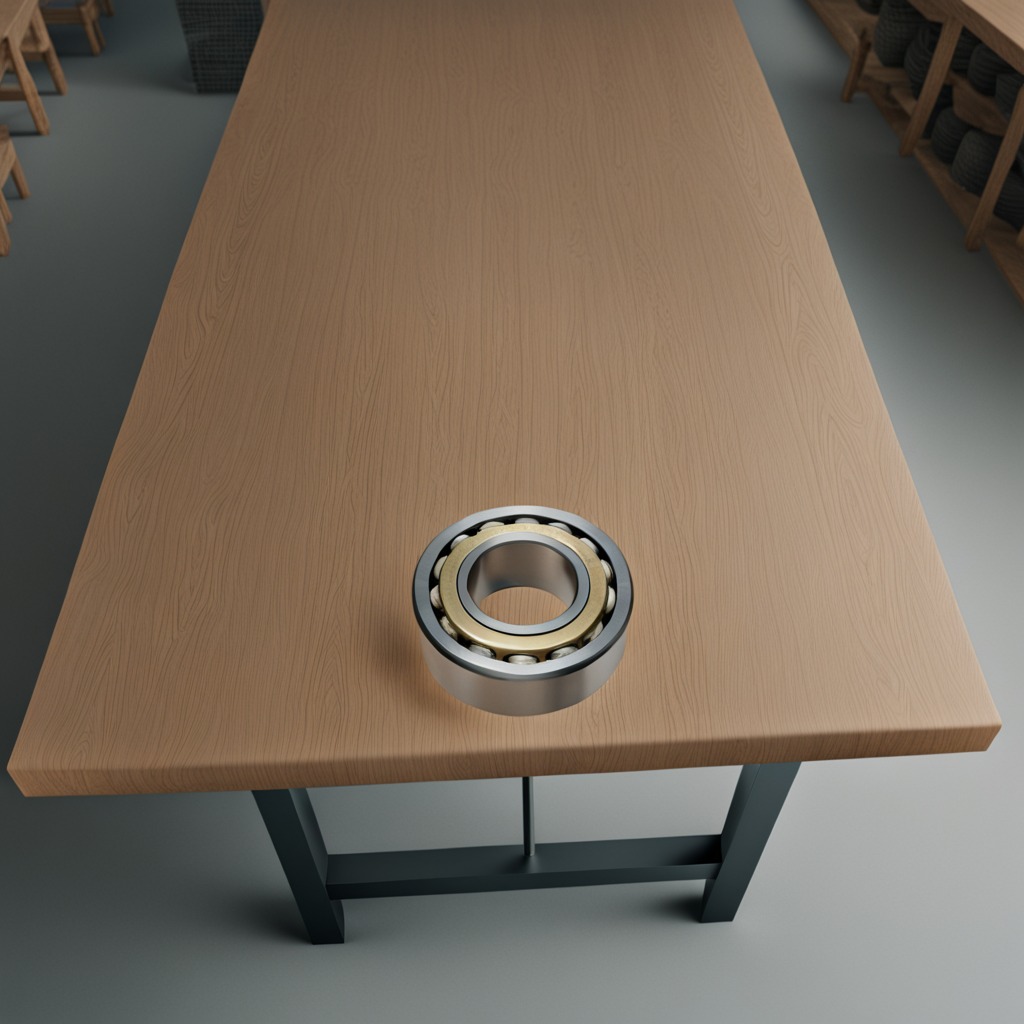
A metal ball bearing lies on the workbench inside a coastal fishing gear workshop.